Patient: sex M, age 49
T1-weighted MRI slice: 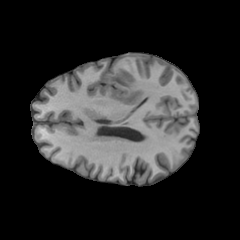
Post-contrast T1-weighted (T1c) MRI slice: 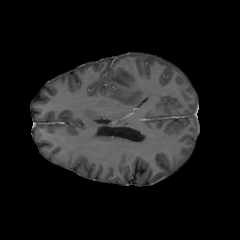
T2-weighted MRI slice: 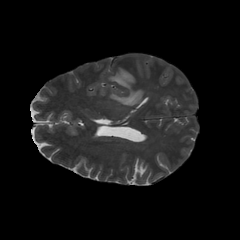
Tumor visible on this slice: yes
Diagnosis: Glioblastoma, IDH-wildtype
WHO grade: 4